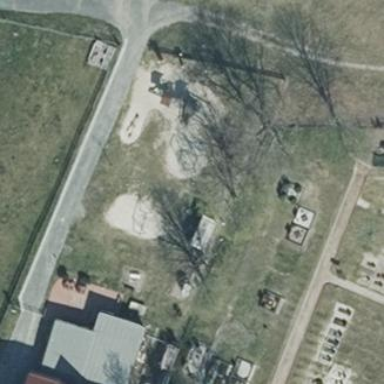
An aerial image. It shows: Playground area for leisure activities on the land.